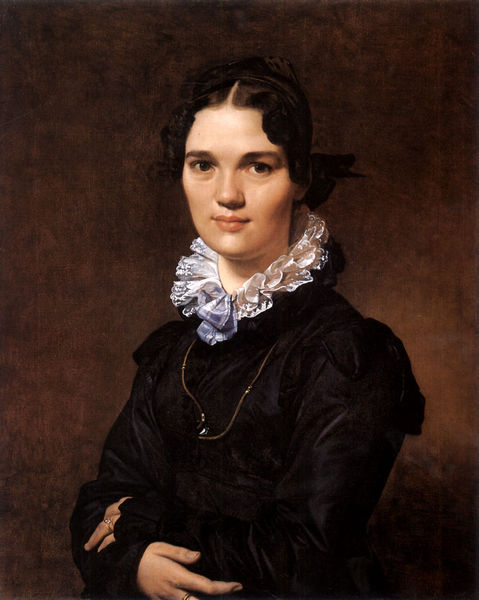
Titel: Mademoiselle Jeanne-Suzanne-Catherine Gonin, später Madame Pyrame Thomeguex
Künstler: Jean-Auguste-Dominque Ingres
Institution: Cincinnati, The Taft Museum
Schlagwörter: blau, gemälde, hand, weiß, braun, brust, frau, frisur, haar, kleid, mund, nase, schmuck, schwarz, haube, malerei, jung, augen, barock, falten, kragen, spitze, hände, portrait, auge, haare, rokkoko, lippe, lippen, locke, locken, scheitel, schultern, seide, kette, glanz, rüschen, ring, fingerring, ringe, kraus, korsett, blickkontakt, spitzenkragen, freundlich, braune augen, volle lippen, kete